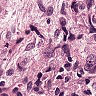
Metastatic tissue present: yes